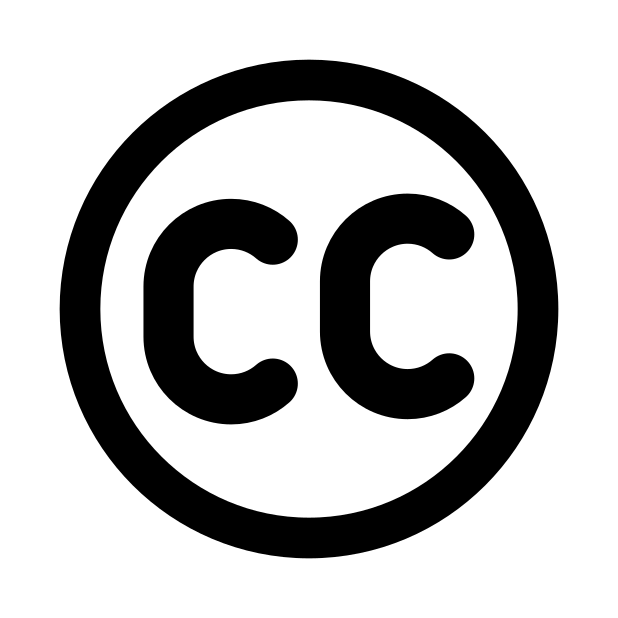
circled cc